Field crop: tomato
Growth stage: 2
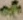
Species: solanum